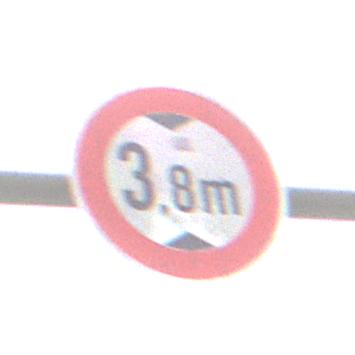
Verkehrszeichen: TatsaechlicheHoehe
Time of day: MorningAfternoon
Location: Outdoor (Nature)
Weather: Overcast
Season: Autumn
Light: Natural